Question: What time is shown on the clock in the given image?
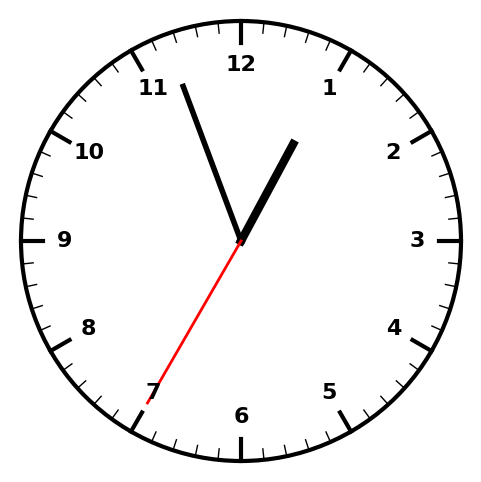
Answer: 12:56:35